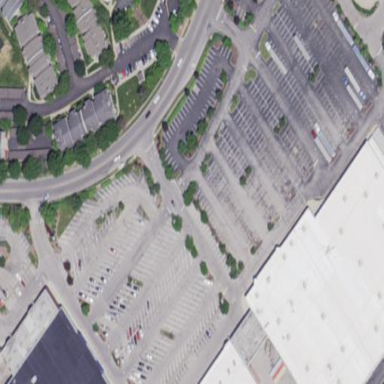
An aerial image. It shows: Commercial area.